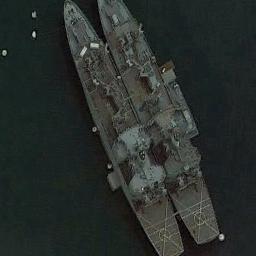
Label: ship